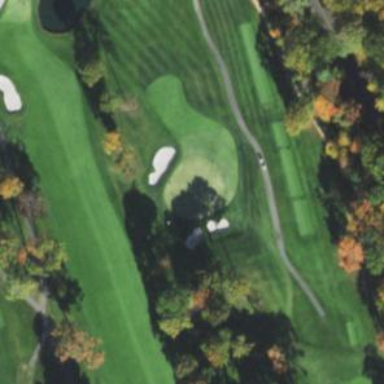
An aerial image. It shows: Golf fairway surrounded by grass.